Question: For reasons of reusability, I'm interested in finding a way to programmatically add text and custom UITextFields to a view in an efficient manner, similar to how you can combine strings using NSString's stringWithFormat: and then assign the result to a UILabel's text attribute. Ideally, with 2-3 statements I could write text and include my UITextField Objects in a string, and get an automatically text-wrapped, nicely formatted UIView that I can embed directly into my view. Basically, it would function like a UILabel with the ability to add UIView objects. For an example of the output this image would be a combination of both text and underlined UITextFields:

If this exists, it would allow me to reuse a single UITableViewCell subclass rather than having 5-6 xibs and 3-4 subclasses. I've searched about 2 hours with no real luck for a pre-existing solution, so has anyone ever encountered this problem before and used or released a library to handle this, or is there a simple solution I'm overlooking?
Thank you!
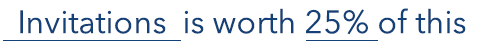
Answer: you can use CSLinearLayoutView (<URL>
and create a class
'''
@implementation LabledView
+ (UIView*)create :(CGRect) frame view:(UIView*) view labelTitle:(NSString*)labelTitle viewLinearLayoutMakePadding :(CSLinearLayoutItemPadding)viewLinearLayoutMakePadding labelLinearLayoutMakePadding :(CSLinearLayoutItemPadding)labelLinearLayoutMakePadding font:(UIFont*)font textColor:(UIColor*)textColor
{
CSLinearLayoutView *container = [[CSLinearLayoutView alloc] initWithFrame:frame];
container.orientation = CSLinearLayoutViewOrientationHorizontal;
UILabel *label = [[UILabel alloc] init];
label.textColor = textColor;
[label setText:labelTitle];
[label setFont:font];
[label sizeToFit];
CSLinearLayoutItem *itemLabel = [CSLinearLayoutItem layoutItemForView:label];
itemLabel.padding = labelLinearLayoutMakePadding;
CSLinearLayoutItem *itemView = [CSLinearLayoutItem layoutItemForView:view];
itemView.padding = viewLinearLayoutMakePadding;
[container addItem:itemLabel];
[container addItem:itemView];
return container;
}
'''
example :
'''
UITextField *textField = [[UITextField alloc] initWithFrame:CGRectMake(0, 0, 260, 40)];
UIView *customView = [LabledView create:CGRectMake(0, 0, 280, 40) view:textField
labelTitle:@"your label" viewLinearLayoutMakePadding:CSLinearLayoutMakePadding(0, 10, 0, 0)
labelLinearLayoutMakePadding:CSLinearLayoutMakePadding(10, 0, 0, 0)
font:[UIFont fontWithName:@"Helvetica" size:12] textColor:[UIColor blackColor]];
'''